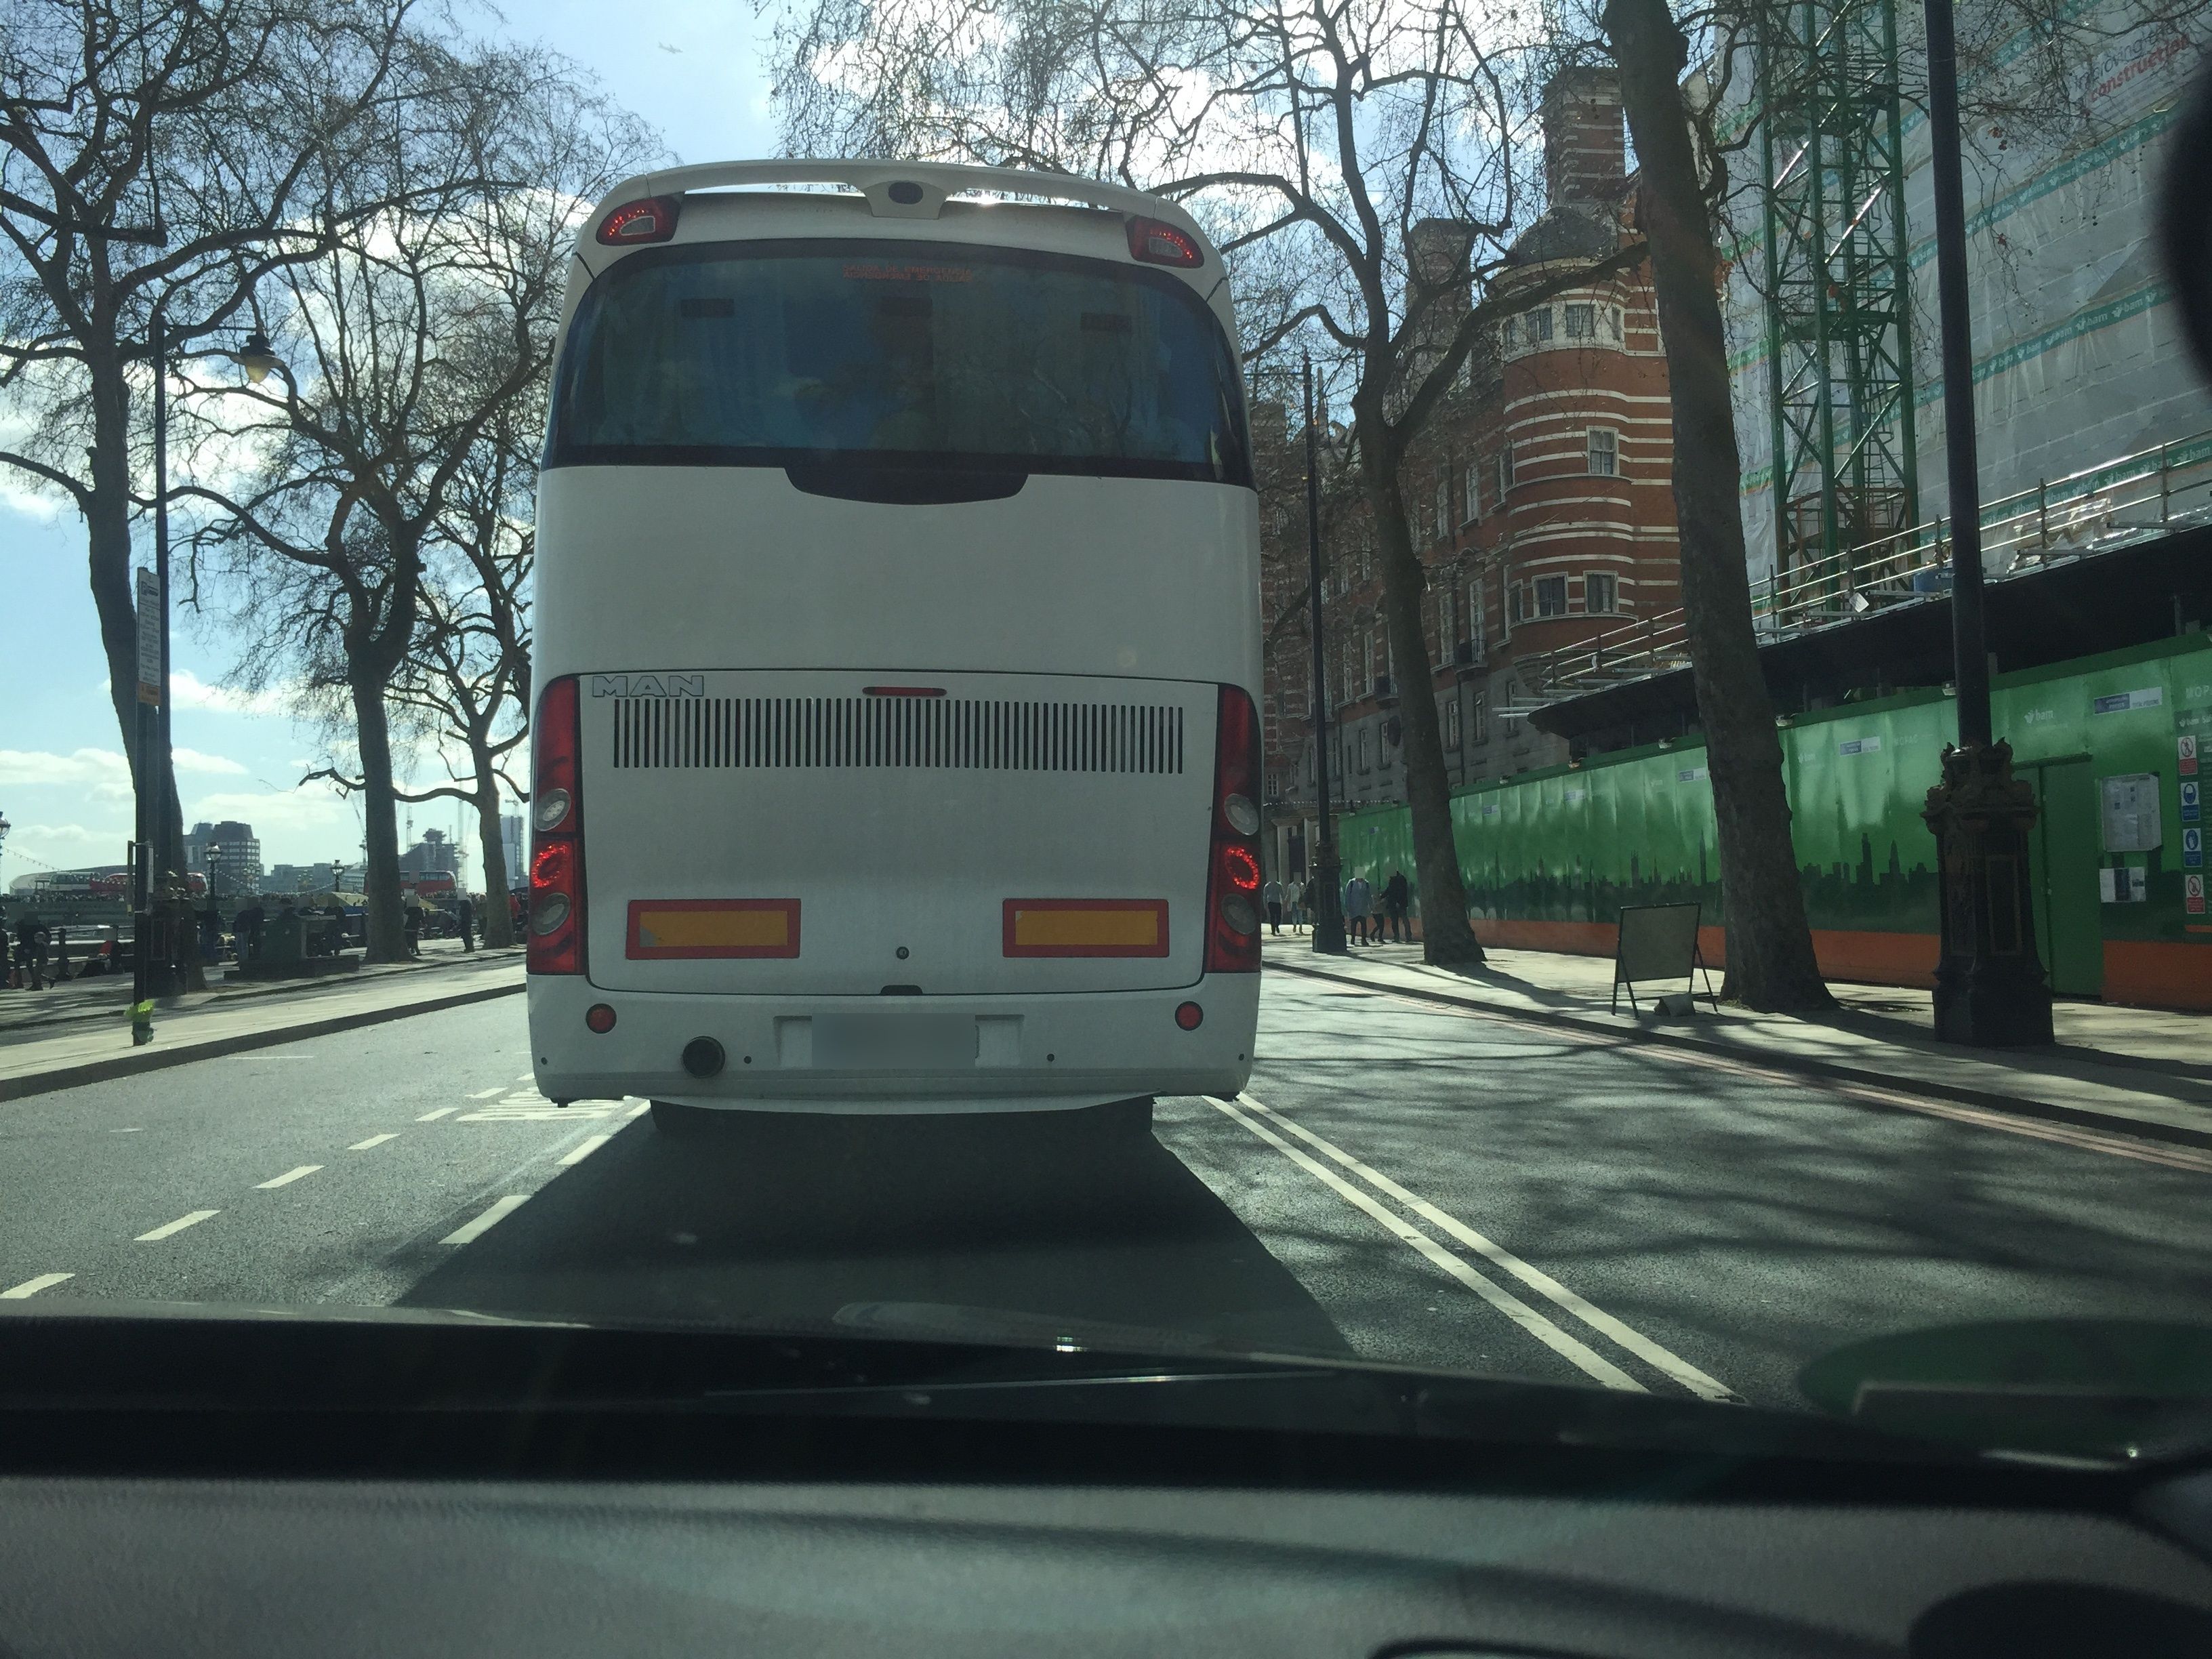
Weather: clear
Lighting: day
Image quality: good
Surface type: driving surface
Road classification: primary
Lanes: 2
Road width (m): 3.75
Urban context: urban centre
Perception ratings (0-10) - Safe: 3.02, Lively: 2.53, Beautiful: 4.27, Boring: 3.45, Depressing: 4.54, Wealthy: 7.28